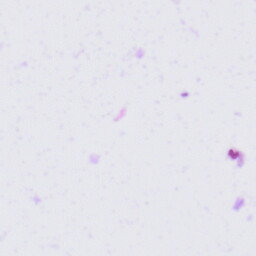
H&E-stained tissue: Tonsil